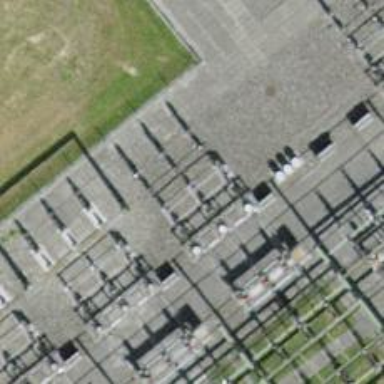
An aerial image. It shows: Insulator used in power systems.